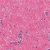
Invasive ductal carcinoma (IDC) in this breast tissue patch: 0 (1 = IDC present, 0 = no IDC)